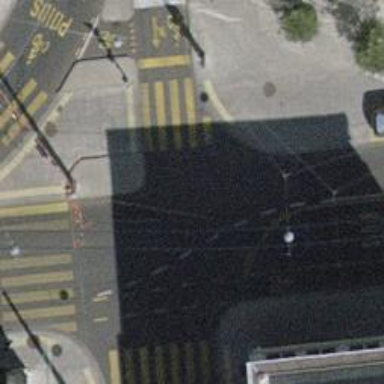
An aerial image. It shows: Tram level crossing on the railway.